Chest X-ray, AP view. Patient: 57 years old, sex M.
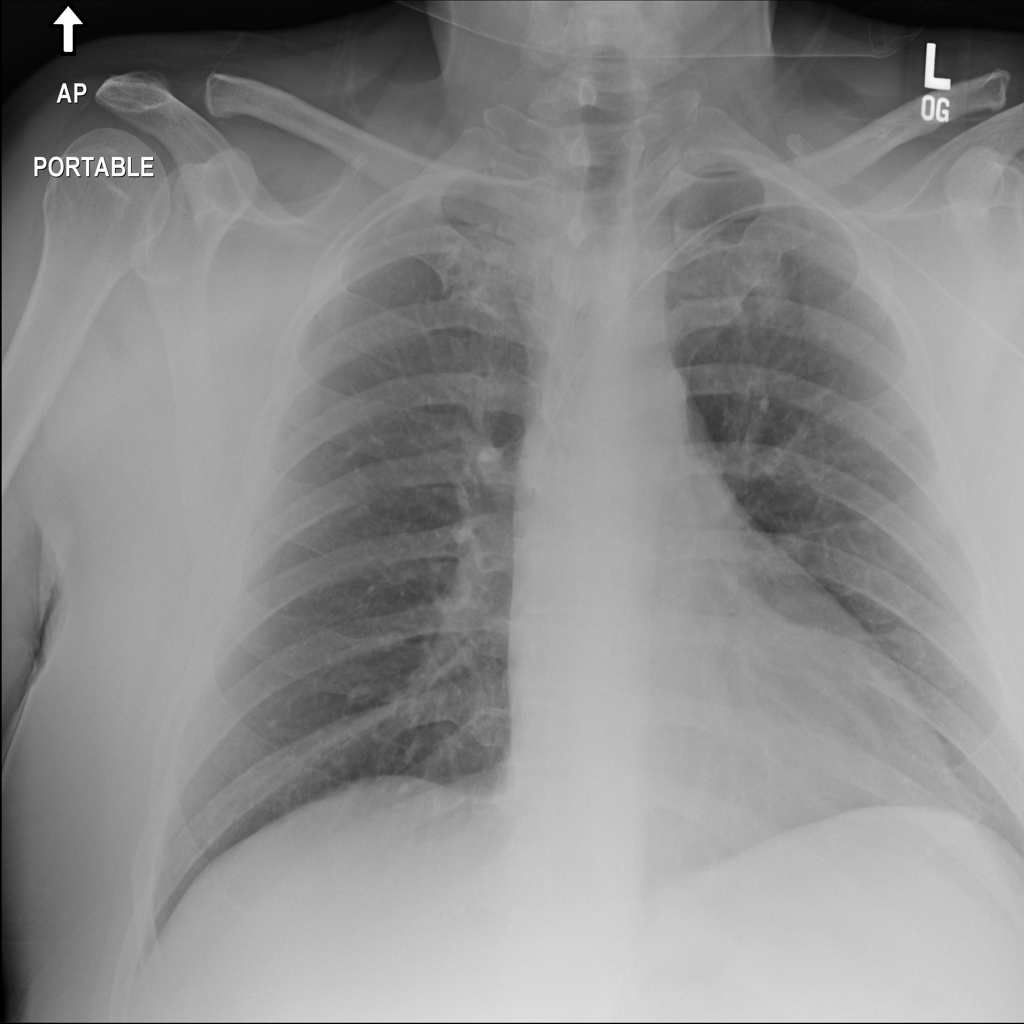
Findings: No Finding